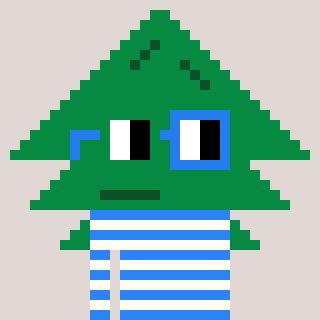
a pixel art character with square green and blue glasses, a fir-shaped head and a grayscale-colored body on a warm background